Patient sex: M
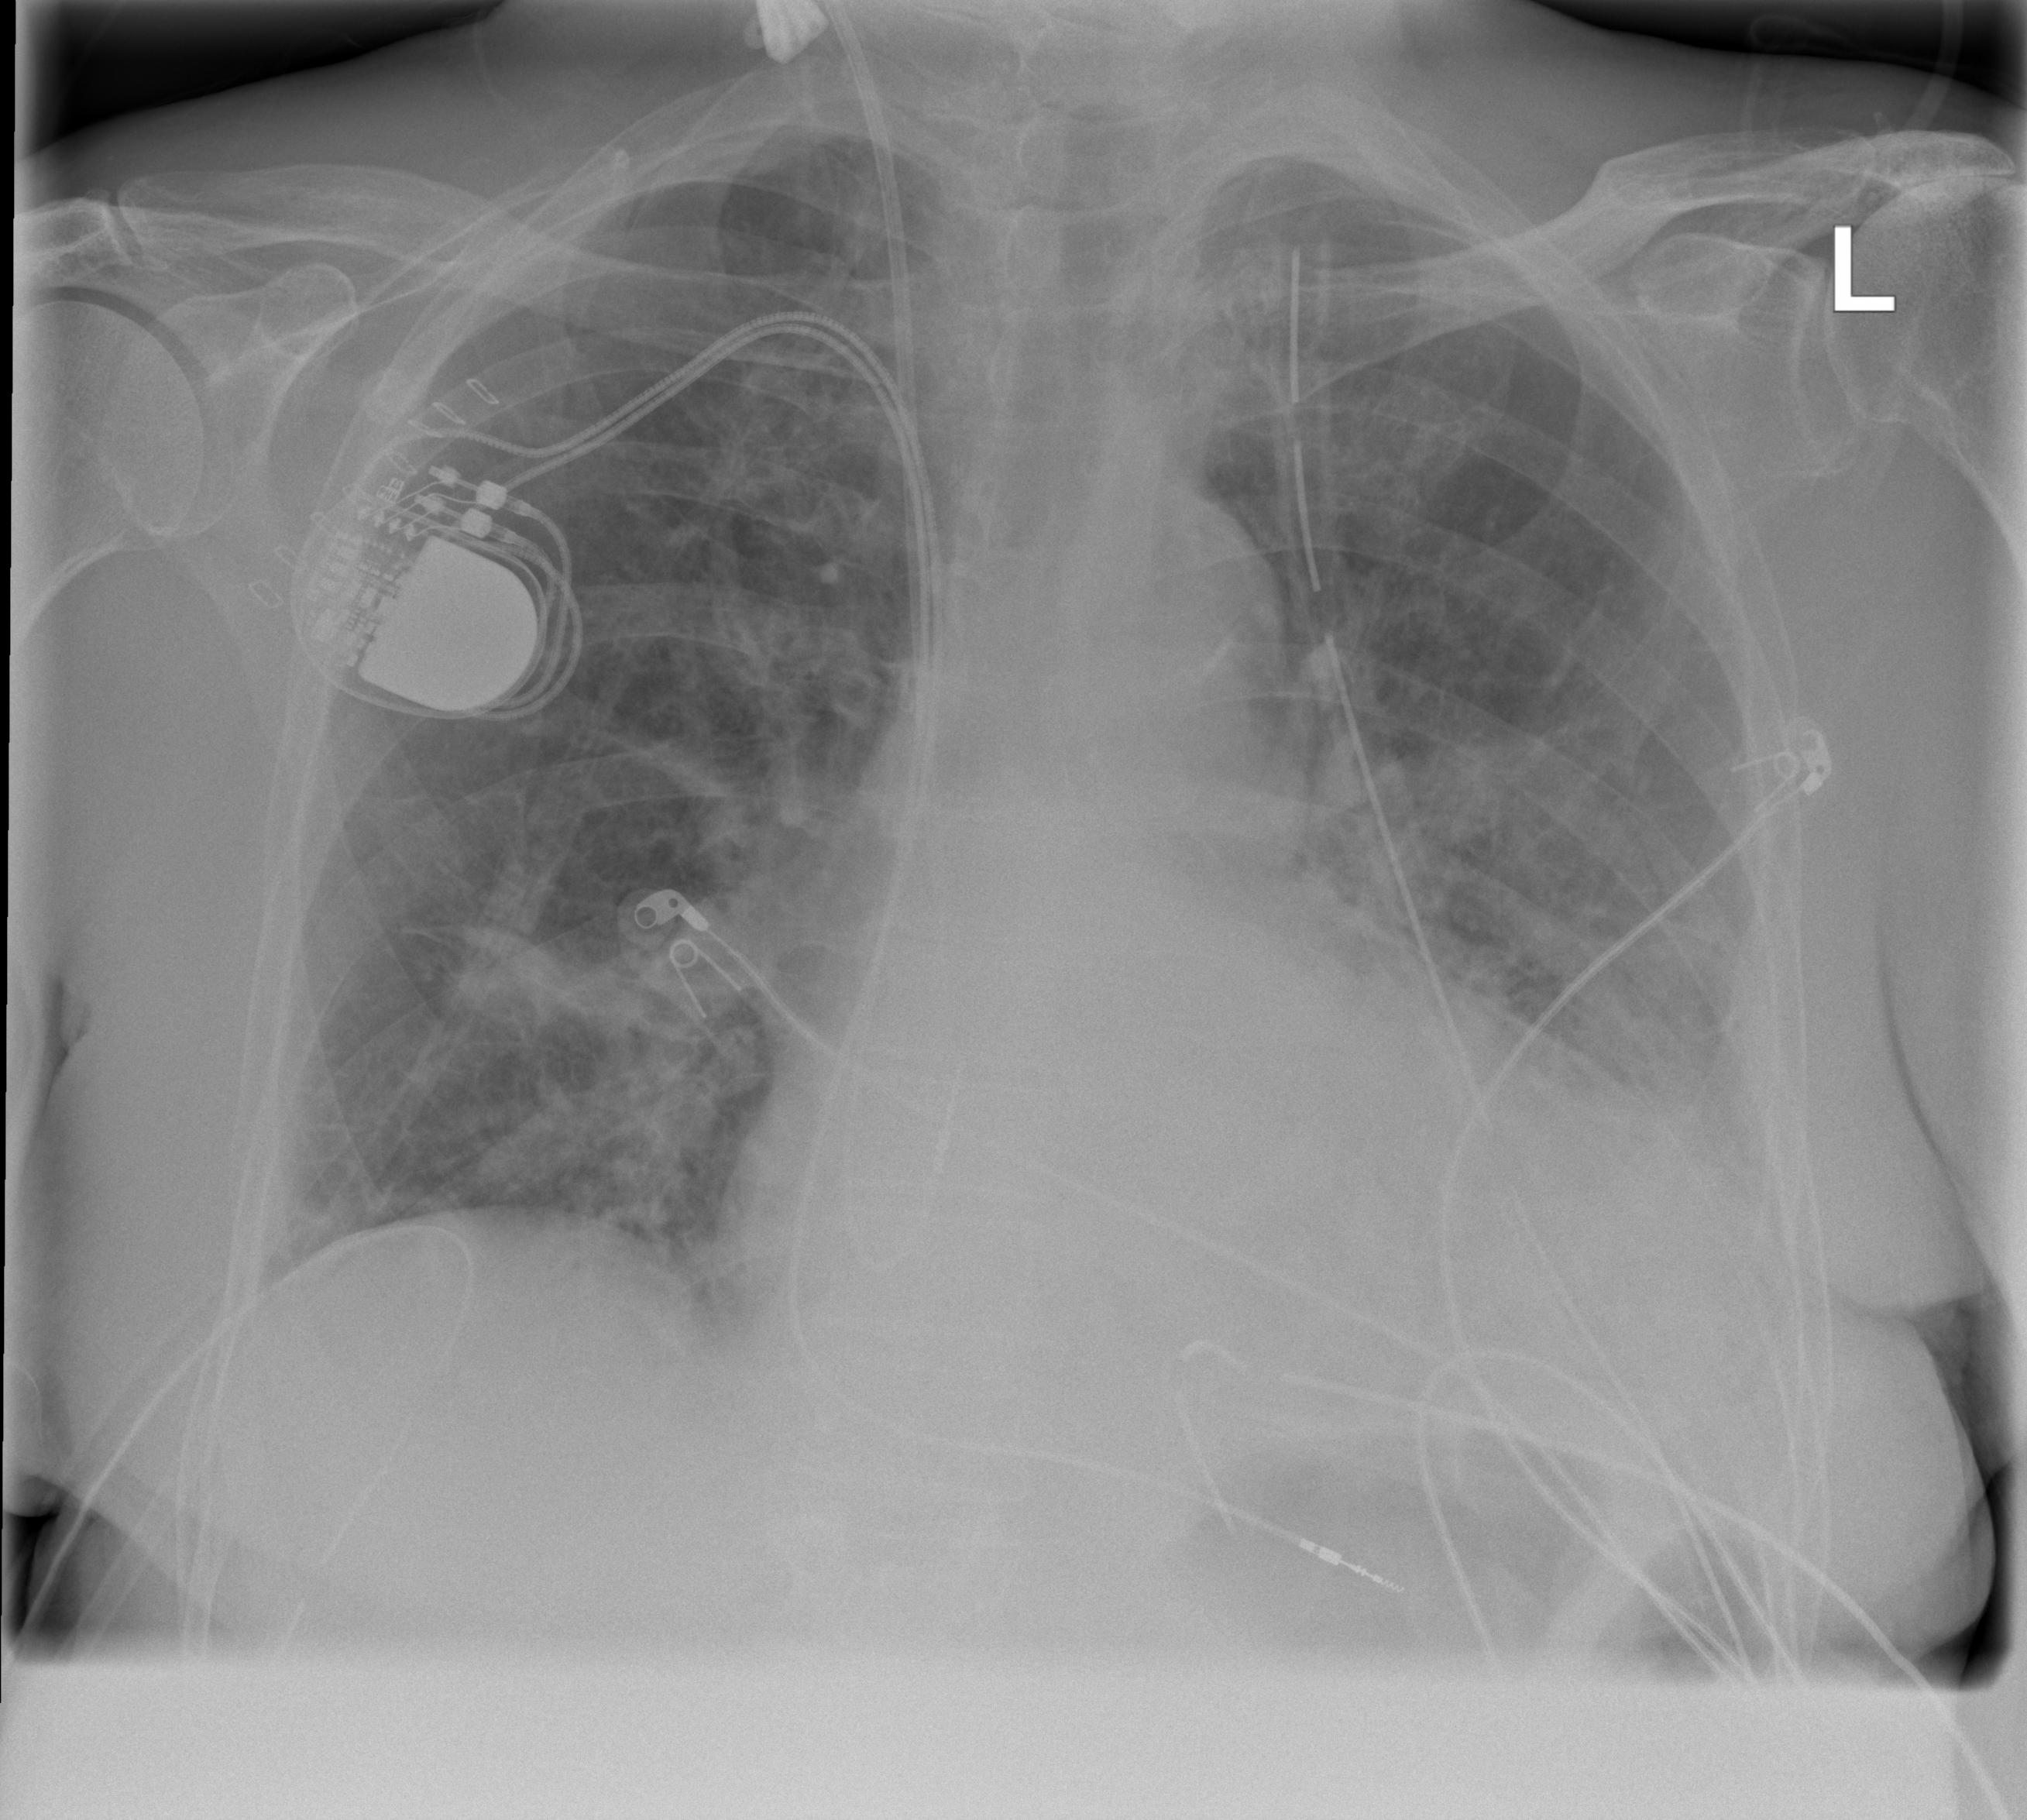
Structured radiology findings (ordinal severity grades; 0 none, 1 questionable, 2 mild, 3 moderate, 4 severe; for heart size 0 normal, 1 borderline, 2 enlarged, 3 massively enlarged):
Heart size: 2
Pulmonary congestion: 2
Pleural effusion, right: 2
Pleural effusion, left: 2
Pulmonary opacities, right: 2
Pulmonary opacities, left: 2
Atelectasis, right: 2
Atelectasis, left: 2